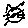
Label: cat